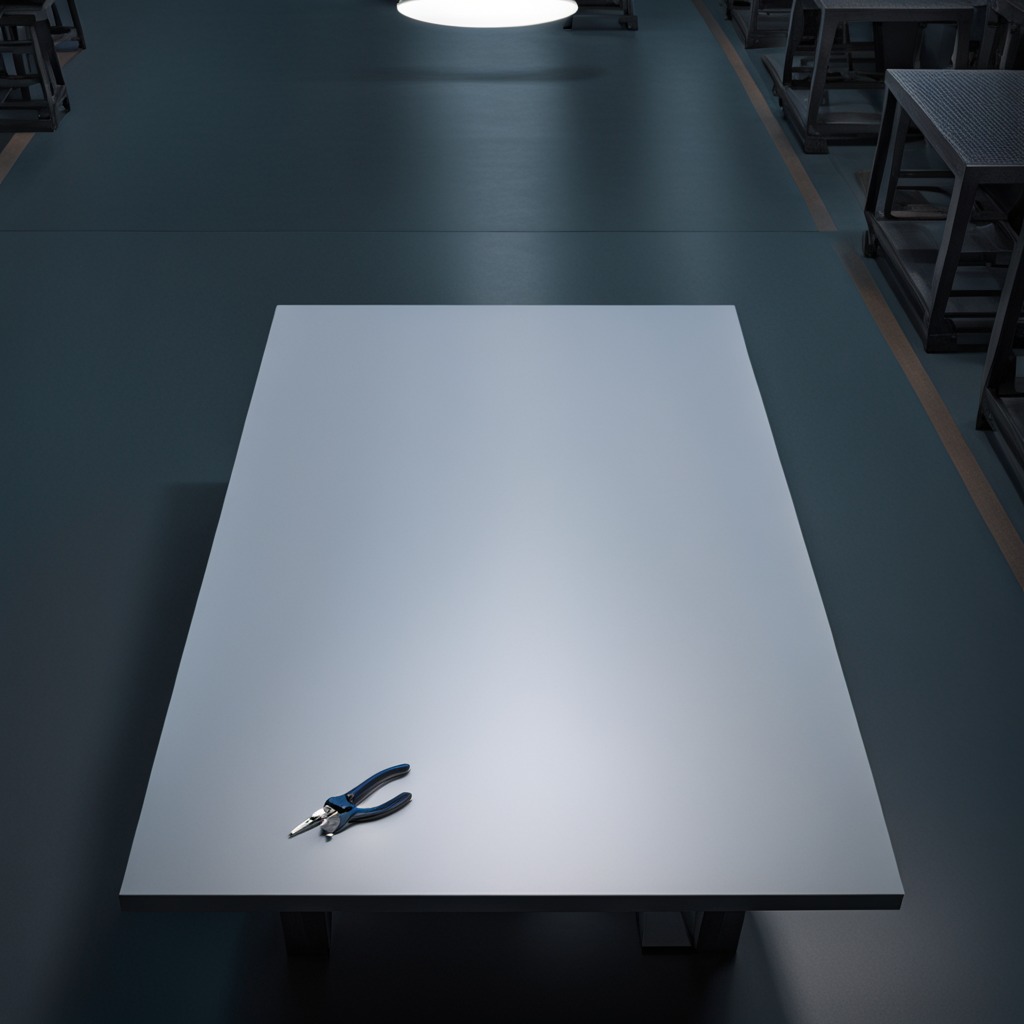
A plier is lying on a clean empty table in the evening.